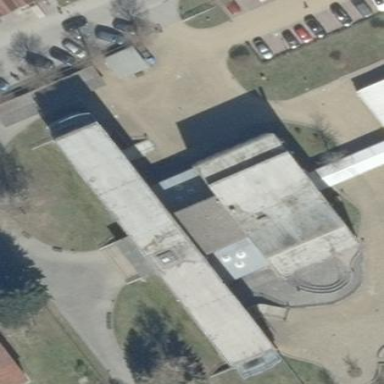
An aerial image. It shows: School building.